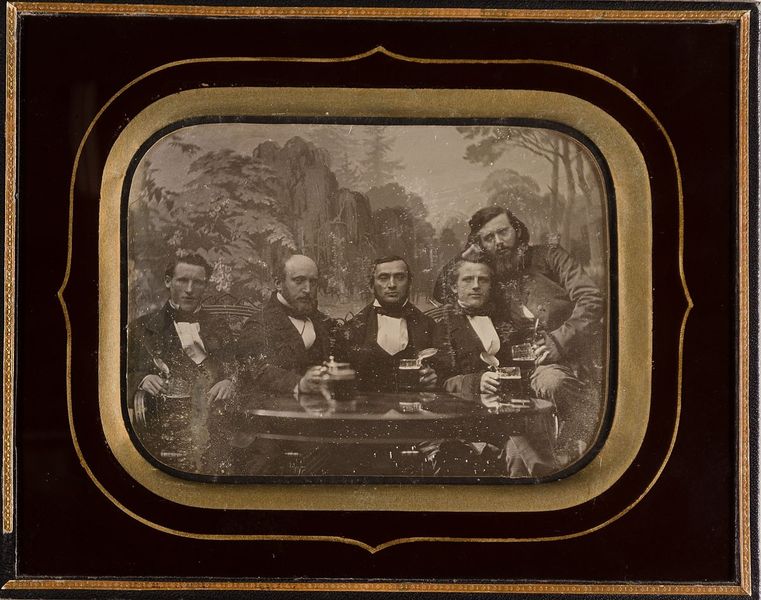
Titel: Gruppenbild mit Daguerreotypisten, v.l.: Christian Siemsen, Emil Lorentz, Burhoff, Carl Siemsen, F.L.D. Neubauer
Künstler: Johann Anton Völlner
Standort: Hamburg
Institution: Museum für Kunst und Gewerbe Hamburg
Schlagwörter: mann, trinken, gruppenportrait, figur, person, krug, foto, fotografie, photographie, becher, photo, pokal, lichtbild, fotograf, daguerreotypie, historische, bildwerke, angewandte und bildende kunst, hessische systematik, künstler, persönlichkeit, porträtfotografie, porträtphotographie, gruppenporträt, daguerreotypist